Question: How many ricochets will a ball launched from (1.0, 1.0) at 45° need to hit the target at (9.0, 9.0)? The ball reflects perfectly off the arena walls and mirror-obstacles.
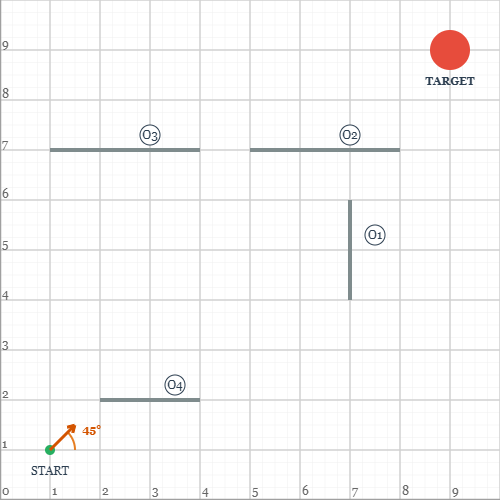
Answer: 6